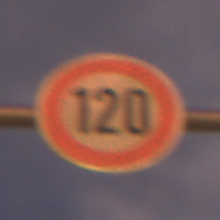
Verkehrszeichen: Geschwindigkeit120
Umgebung: Outdoor, Suburban
Tageszeit: Night
Wetter: PartlyCloudy
Licht: Artificial
Jahreszeit: NotSpecified
Kontrast: HighContrast